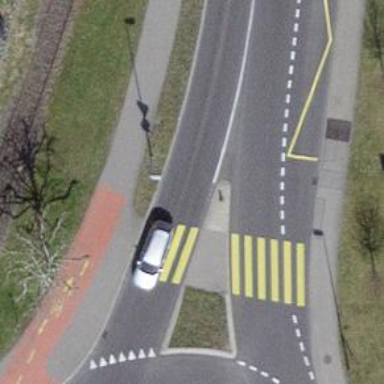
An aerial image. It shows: Kerb barrier.